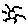
Label: sun